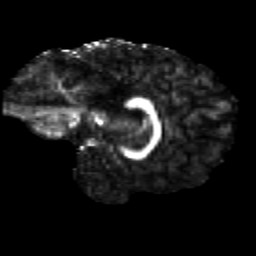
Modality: FA
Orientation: sagittal
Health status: healthy
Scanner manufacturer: siemens
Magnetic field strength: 3 T
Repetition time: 12 s
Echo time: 0.092 s